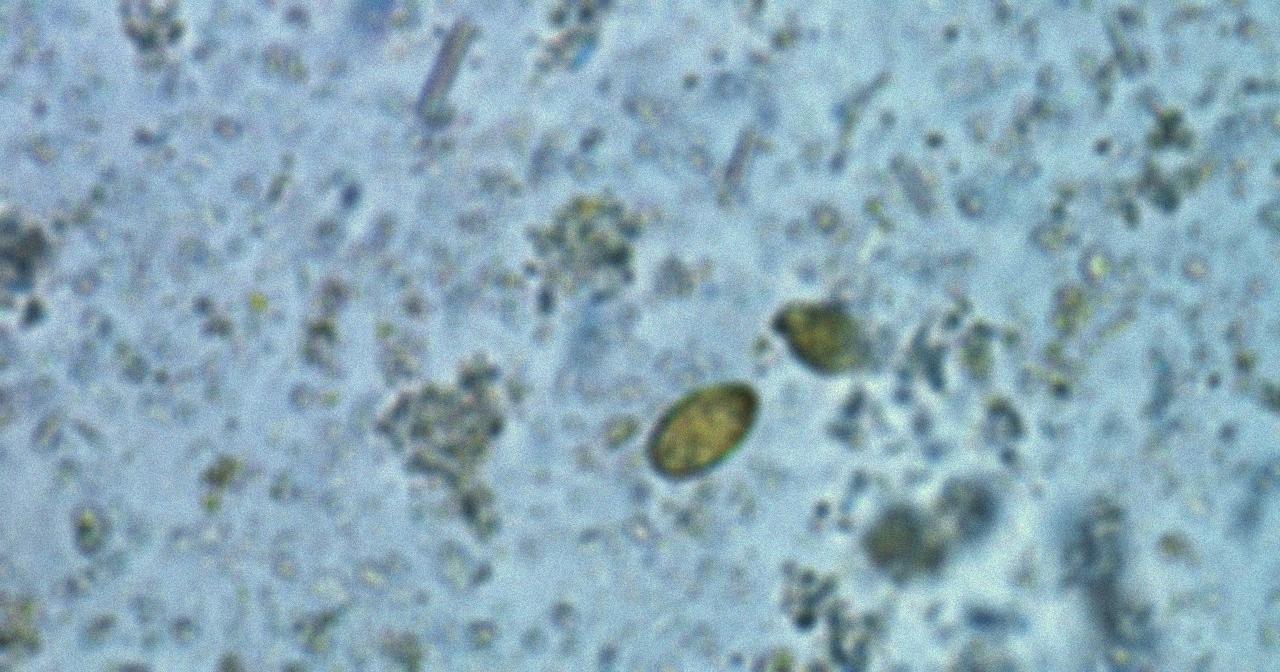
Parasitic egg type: Opisthorchis viverrine